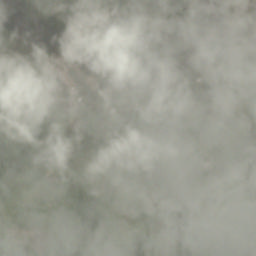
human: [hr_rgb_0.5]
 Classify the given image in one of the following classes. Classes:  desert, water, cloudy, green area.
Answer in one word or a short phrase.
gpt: cloudy